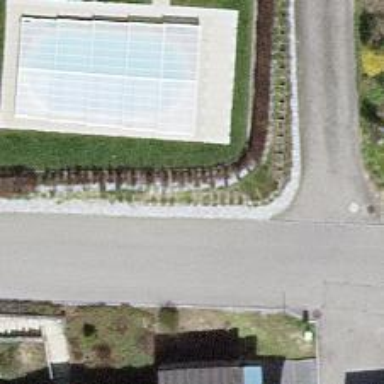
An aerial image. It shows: Hedge barrier.